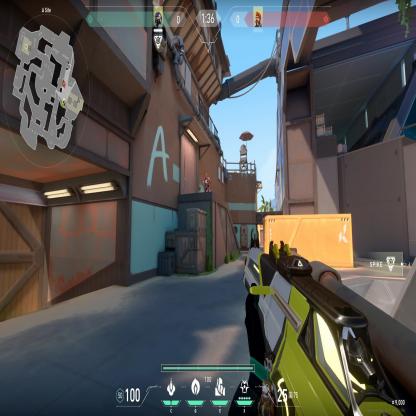
Label: enemy